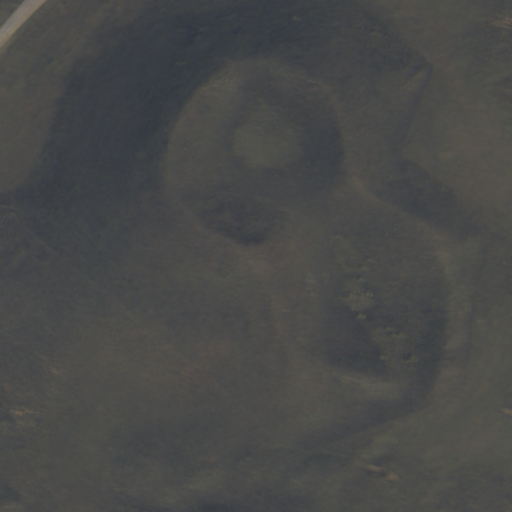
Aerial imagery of mountain in Hawaii named Heihei containing only unknown